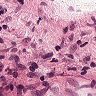
Metastatic tissue present: yes